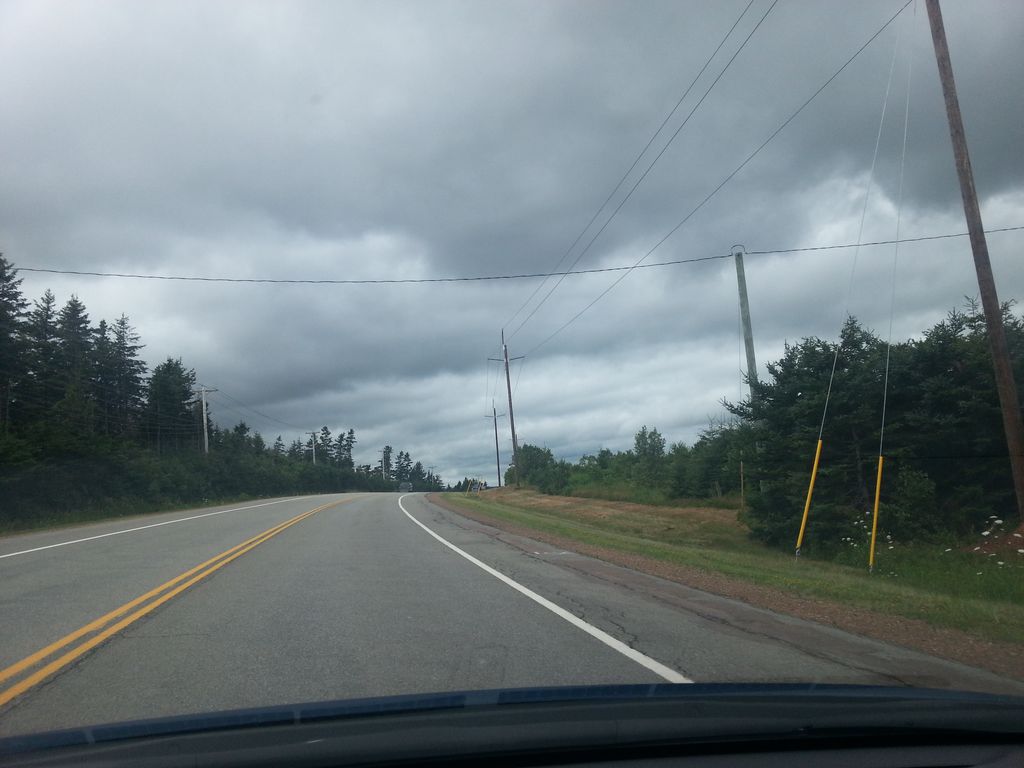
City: charlottetown